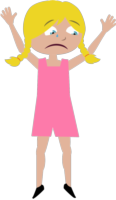
sad girl with both hands up